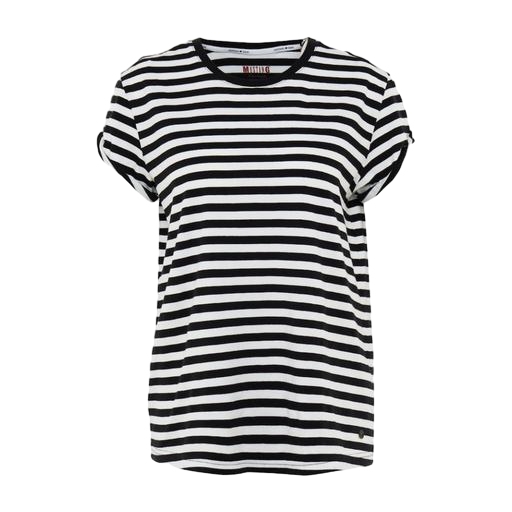
black women's striped t-shirt, black women's stripe t, mina t-shirt black white stripe, white background